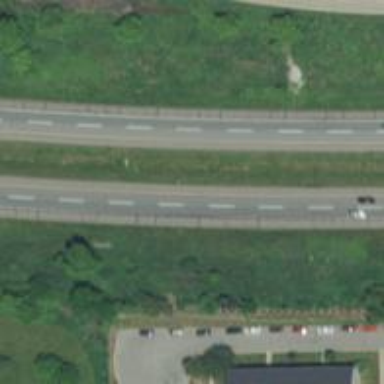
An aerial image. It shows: View of motorway.